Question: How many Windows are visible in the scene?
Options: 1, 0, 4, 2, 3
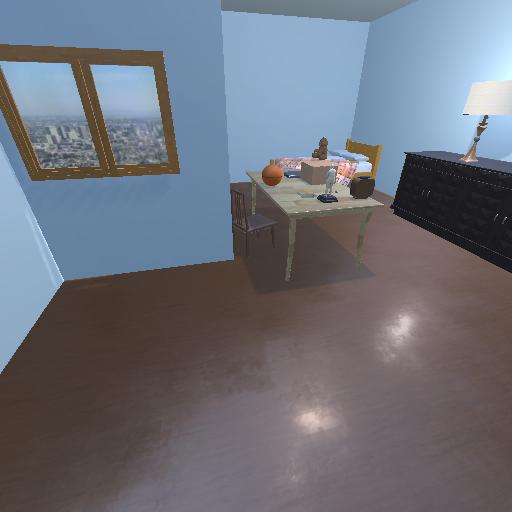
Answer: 1